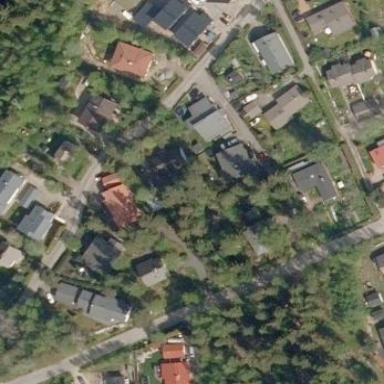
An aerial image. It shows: Residential area.